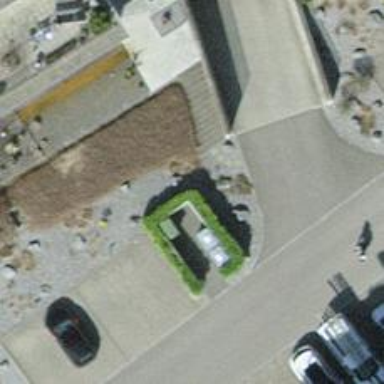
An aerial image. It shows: Hedge barrier.